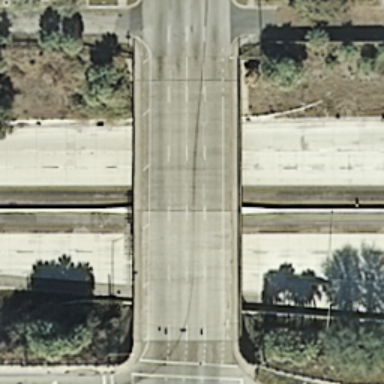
An overpass with a road go across another two roads vertically .